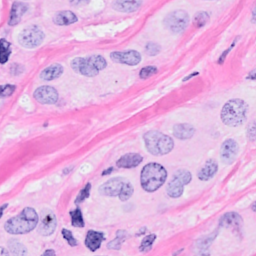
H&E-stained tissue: Breast